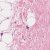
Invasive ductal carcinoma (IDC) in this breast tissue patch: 0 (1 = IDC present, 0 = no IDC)